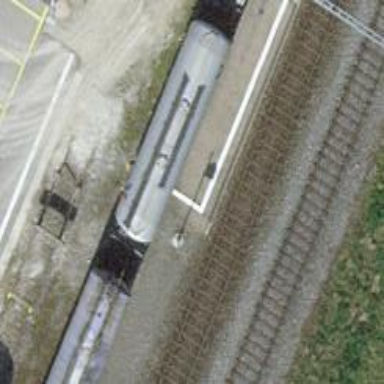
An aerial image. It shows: Single-track electrified railway with contact line.